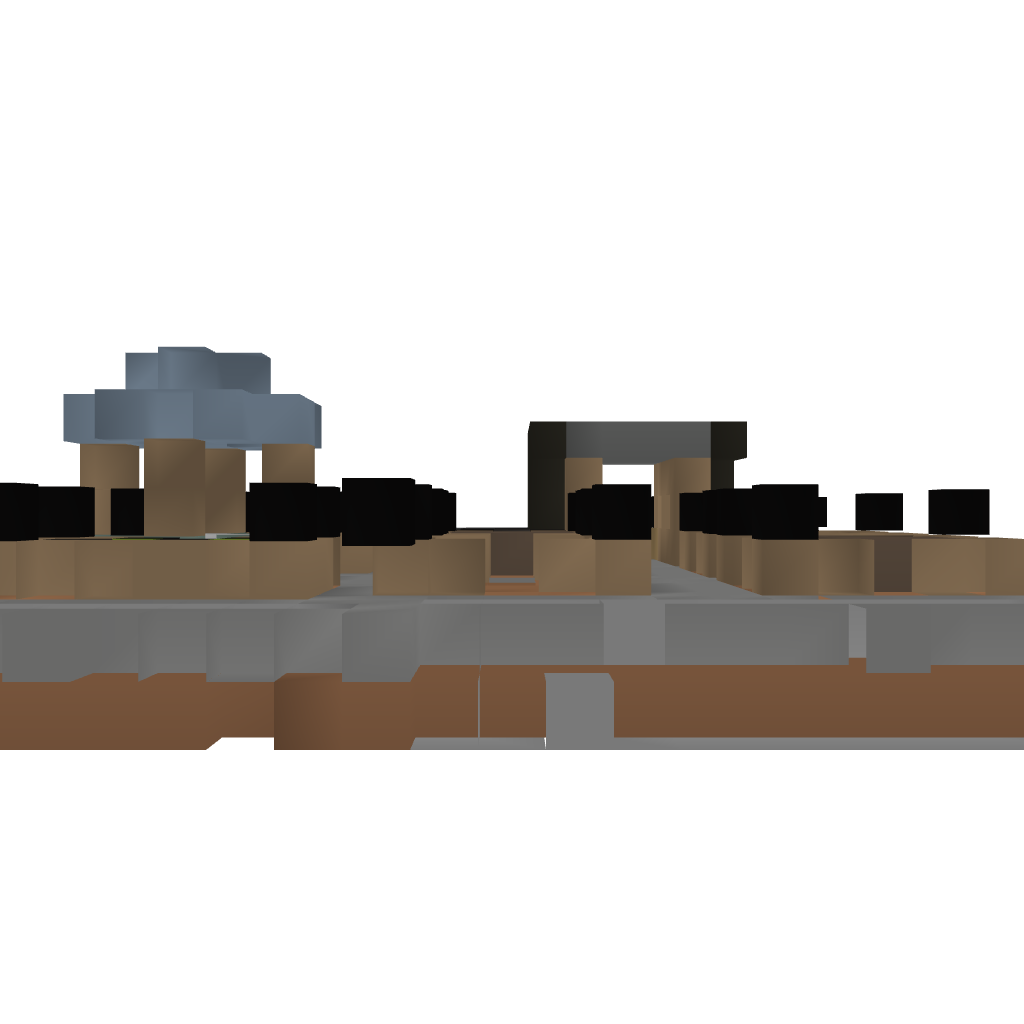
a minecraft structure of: Small medieval garden